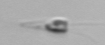
Label: Calciopappus